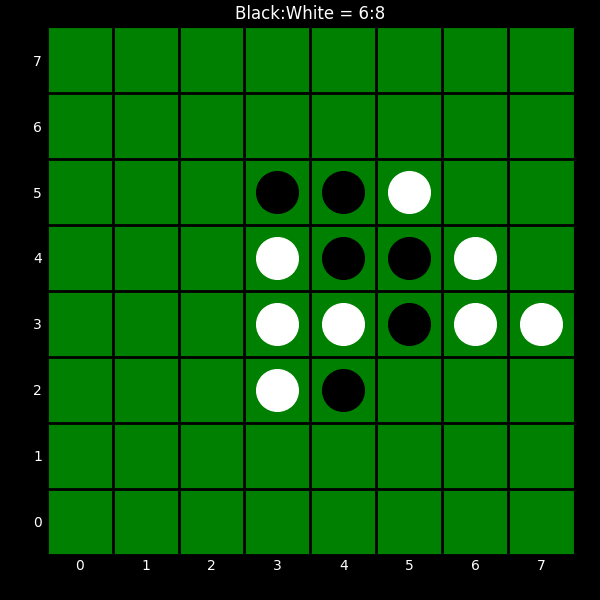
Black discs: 6
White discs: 8